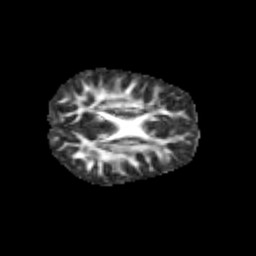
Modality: FA
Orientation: axial
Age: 10
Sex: female
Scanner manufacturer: siemens
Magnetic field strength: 3 T
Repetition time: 3.8 s
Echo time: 0.07 s